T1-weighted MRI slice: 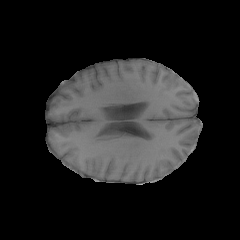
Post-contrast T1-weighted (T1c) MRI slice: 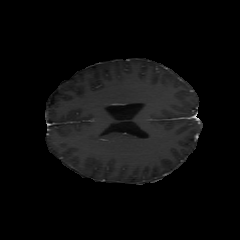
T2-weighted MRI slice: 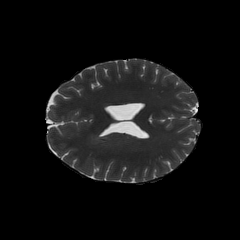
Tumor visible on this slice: no